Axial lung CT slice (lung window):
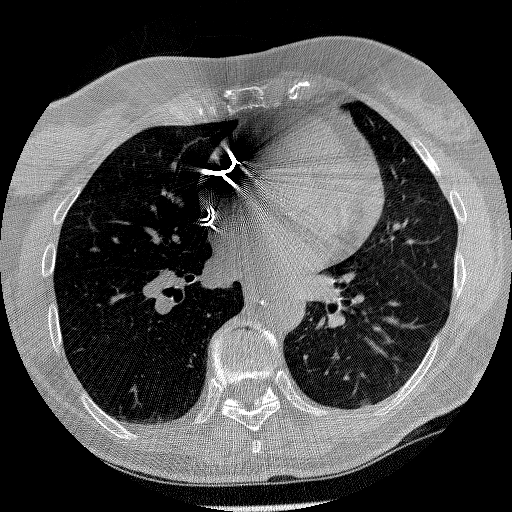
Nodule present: no